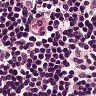
Metastatic tissue present: no